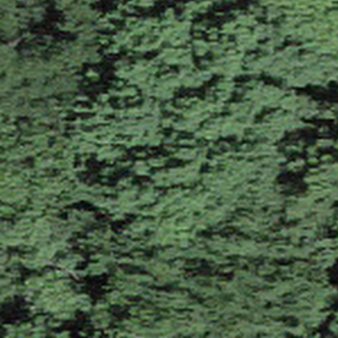
Label: other